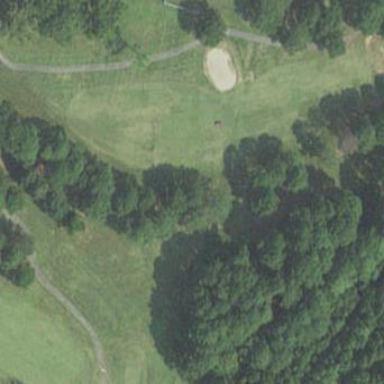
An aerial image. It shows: Golf pitch for leisure land.